Question: I am trying to get a rotation effect with:
'''
#outer {
position:relative;
width:50%;
left:0.3%;
top:0.2%;
-webkit-animation: rotation 30s infinite linear;
}
@-webkit-keyframes rotation {
from {-webkit-transform: rotate(0deg);}
to {-webkit-transform: rotate(359deg);}
}
'''
But it wobbles. I'm not sure if it's a CSS issue of just the outer ring isn't a "perfect" circle. Why does it do this?
Outer circle:
You can see a demo <URL>.
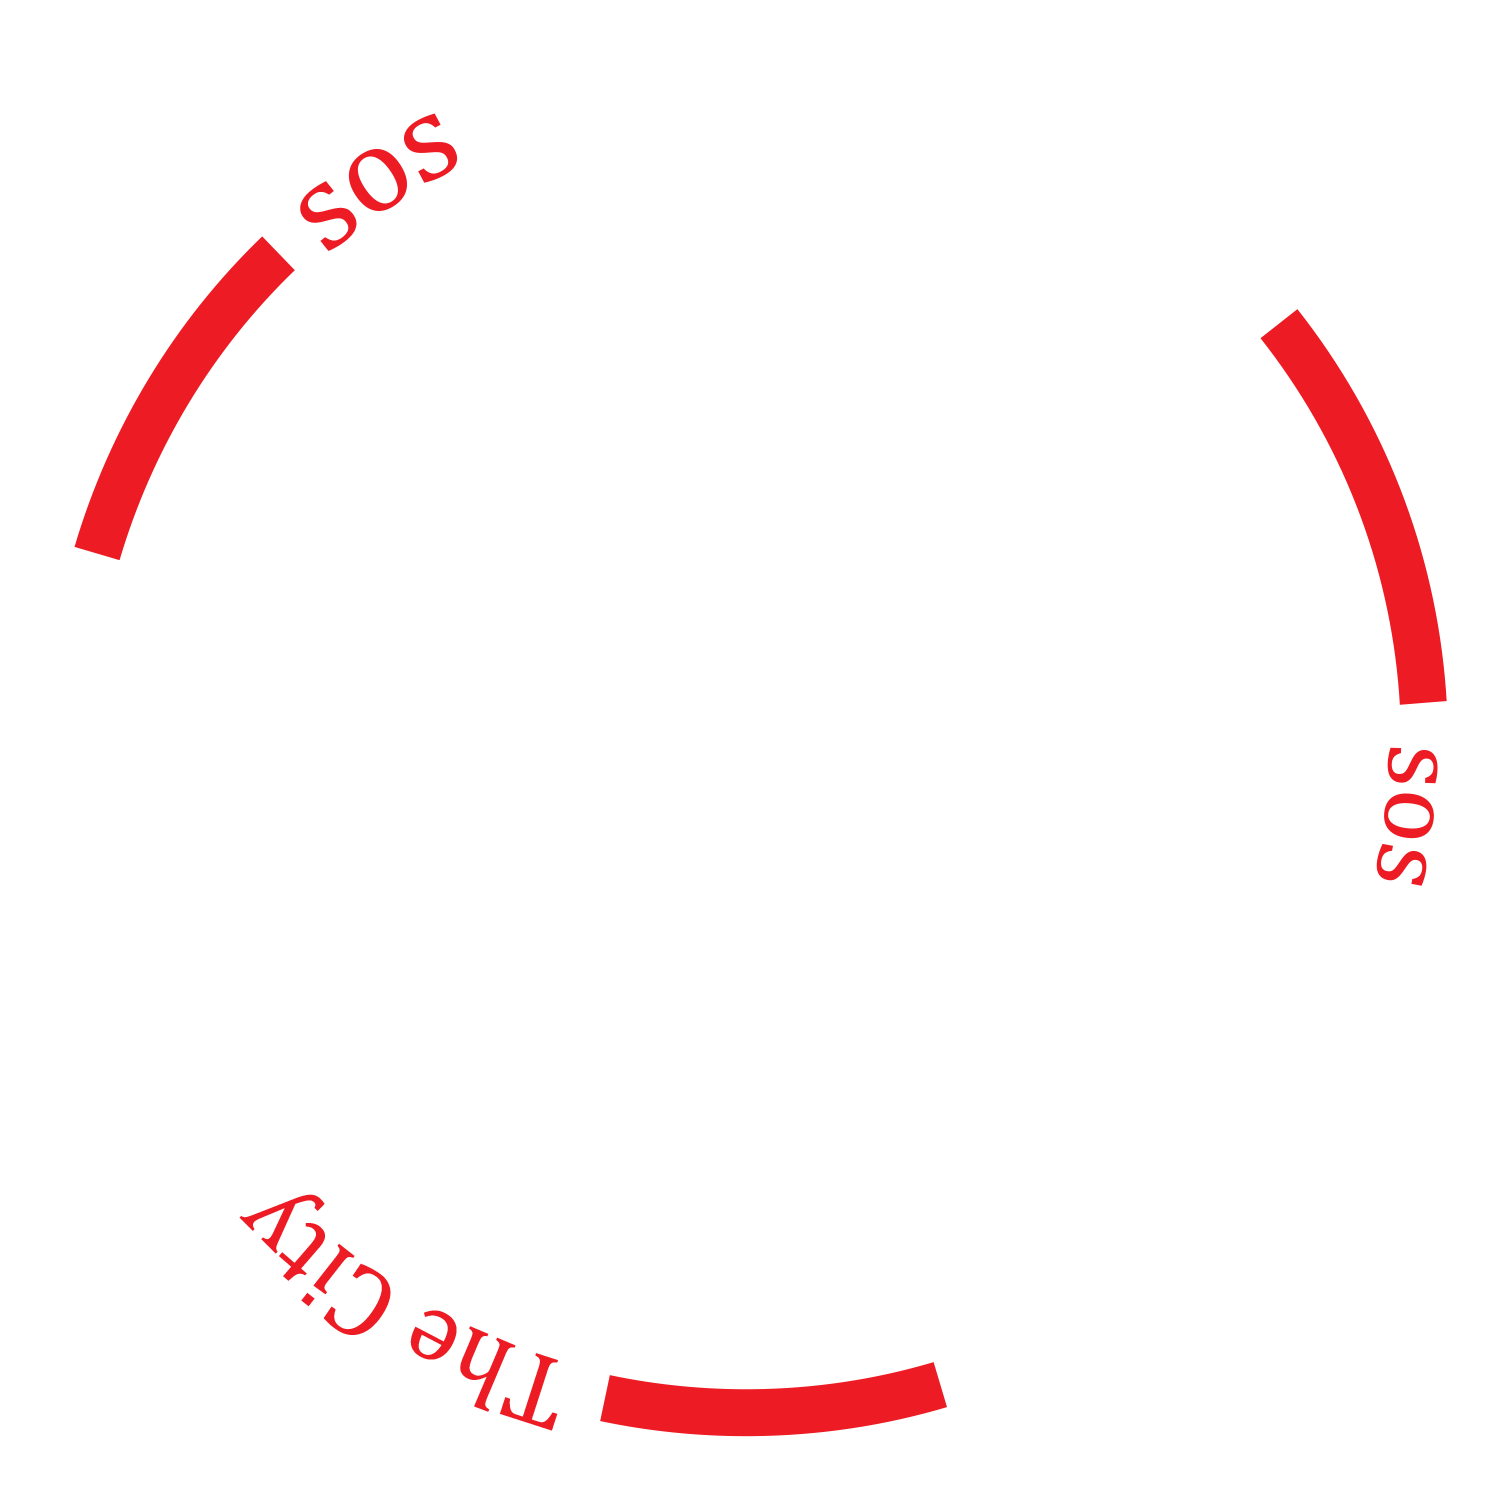
Answer: The reason it appears to bob up and down is because your image is lopsided. You can test it with <URL>.
'''
<div></div>
<img src="http://i.imgur.com/LbXvgbp.png" width="400" />
<style>
* { position: absolute }
div {
width: 400px;
height: 400px;
border-radius: 50%;
background: #000;
}
</style>
'''
It appears to be elliptical - more wide than tall.